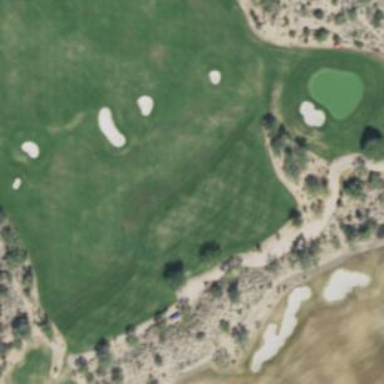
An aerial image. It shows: Golf tee.